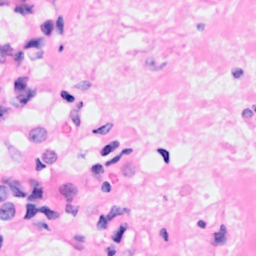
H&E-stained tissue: Breast